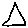
Label: triangle